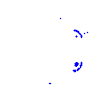
Particle: kaon